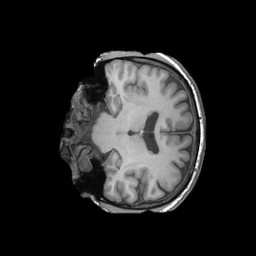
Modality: T1w
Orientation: coronal
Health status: ill
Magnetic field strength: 3 T